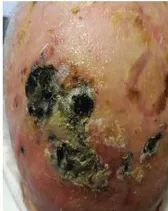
Evolution of the lesions. 2 months after second ECT, and ,completion of 5 cycles of anti-PD1.
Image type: medical_photograph (skin_photograph)